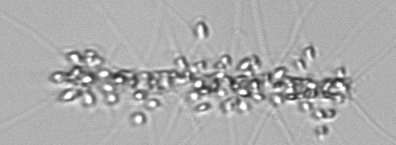
Label: Chaetoceros_didymus_TAG_external_flagellate